Question: Is there any way to create div with a style to drill all the underlying layers up to the background? Wherever such DIV is placed, it should provide an eraser effect. Basically, I'm interested in CSS, but would appreciate if you could suggest any method to reach following result.
Sample is below:
1. (1) - background
2. (2) - middle layer's (can be multiple)
3. (3) - upper div (like eraser, makes all underlying divs transparrent, except background)

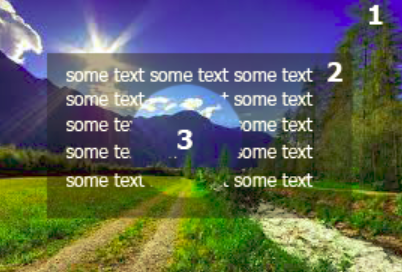
Answer: You can't actually 'drill' a hole but you can overlay your content with a box that eg. has same fixed background as the box in the background using 'background-attachment: fixed;'
'''
.box1, .box3 {
background: url("http://placekitten.com/g/800/600") repeat fixed center center rgba(0, 0, 0, 0);
}
.box2 {
background: rgba(255,255,255,0.6);
min-height: 200px;
width: 80%;
margin: 0 auto;
padding: 2em;
position: relative;
}
.box3 {
width: 200px;
height: 200px;
border-radius: 50%;
position: fixed;
top: 25%;
left: 25%;
border: 4px solid red;
pointer-events: none; /* ignore pointer events */
}
'''
'''
<body class="box1">
<div class="box2">
<p>Lorem ipsum dolor sit amet, consectetur adipisicing elit. Sed earum repellendus voluptatem a iusto ex, incidunt animi ipsam, nesciunt qui quod minima nobis, veniam cum temporibus numquam at obcaecati ipsa fugiat facilis asperiores dignissimos? Ipsa molestiae minima iusto at qui explicabo asperiores, perspiciatis soluta nemo tempore dolore sit optio voluptatum!</p>
<p>Quod eos repudiandae nobis incidunt vitae impedit dolores doloremque, debitis sed. Eos voluptate, dolorem odio labore laudantium corrupti molestias natus nisi laborum? Officiis saepe ad voluptates alias ab temporibus quo esse ut neque fugit? Praesentium eaque possimus provident sunt id, iure soluta aperiam, corrupti esse labore voluptate animi odio autem!</p>
<p>Explicabo nostrum aspernatur, voluptas rem dicta consequuntur modi vel quae! Enim error aspernatur rem ea sapiente ratione sequi nulla numquam pariatur debitis dolorum saepe voluptates odit architecto minima, tempora iusto magni repudiandae assumenda vel quisquam eos placeat minus mollitia! Deserunt nisi eligendi, excepturi impedit quam eaque fugiat quia, suscipit consectetur.</p>
<p>Doloribus repellat explicabo magni cupiditate possimus quisquam, a ullam labore maxime quam voluptatibus blanditiis, voluptate alias recusandae fugit eos distinctio. A rerum fugit deserunt suscipit sint quibusdam voluptatum obcaecati blanditiis laudantium distinctio dolor nobis molestiae facilis earum voluptate natus, omnis vitae, tempore modi! Molestiae maxime adipisci fuga accusamus soluta neque.</p>
<p>Quas culpa, harum, eos velit atque placeat eaque fugiat nobis quo quae ex quos molestiae pariatur. Cumque sed ab dolorum assumenda nisi, sit, unde in. Nihil reiciendis provident, mollitia ipsa accusantium cumque ipsam magnam tempora natus a nesciunt dolorum, inventore culpa sapiente pariatur magni obcaecati tenetur sit voluptatem recusandae porro.</p>
<p>Culpa, id, amet! Ipsum natus ab, voluptatem maiores similique quod. Culpa asperiores perferendis non sit reprehenderit quaerat, soluta suscipit deserunt? Repellat vero tenetur quaerat, magnam dicta delectus consequatur doloribus? Illum magnam, veritatis sapiente delectus ratione molestiae libero similique praesentium accusantium repellat. Porro sunt vero dolores, voluptas laudantium, nisi tempore saepe!</p>
<p>Vero minima aliquam sapiente dolorem harum obcaecati enim itaque atque molestias deserunt numquam dicta, natus eaque consectetur voluptatibus, adipisci voluptas molestiae cupiditate nulla fuga voluptatem impedit quis magnam accusantium. Accusantium asperiores, nisi reprehenderit consequatur facilis. Recusandae maxime nobis ullam ducimus vel deleniti explicabo sint soluta. Modi recusandae temporibus consectetur, libero.</p>
<p>A facilis nemo hic quae fugit, aliquam ipsa facere ullam voluptate architecto cum ducimus, debitis quod eum corporis. Sapiente dicta quisquam enim beatae qui unde perferendis nostrum vel iusto fugiat saepe obcaecati quasi velit, repudiandae veniam odit quam exercitationem non eius et similique voluptate explicabo natus. Dolorum quaerat, nam reiciendis!</p>
<p>Et quisquam, cum magnam dolorum eveniet quas dolorem. Aperiam optio distinctio quidem quasi recusandae eaque, earum ad rerum voluptatem enim soluta explicabo quas dolorum consequatur quis pariatur? Ipsam totam, minima iste cumque consequuntur quae natus blanditiis commodi velit quo nulla tempore voluptas veniam! Accusamus quisquam quidem omnis voluptatem, voluptas inventore.</p>
<p>At earum similique deserunt nulla, aut autem, reprehenderit perspiciatis provident, nesciunt tempora commodi eius vitae quasi ad ea minima voluptates temporibus excepturi hic modi tenetur. Earum vel quia error sed, distinctio, beatae laborum suscipit dignissimos cumque? Quasi excepturi aliquid nulla placeat, reiciendis soluta vitae illum quisquam assumenda quibusdam quod cum.</p>
</div>
<div class="box3"></div>
</body>
'''